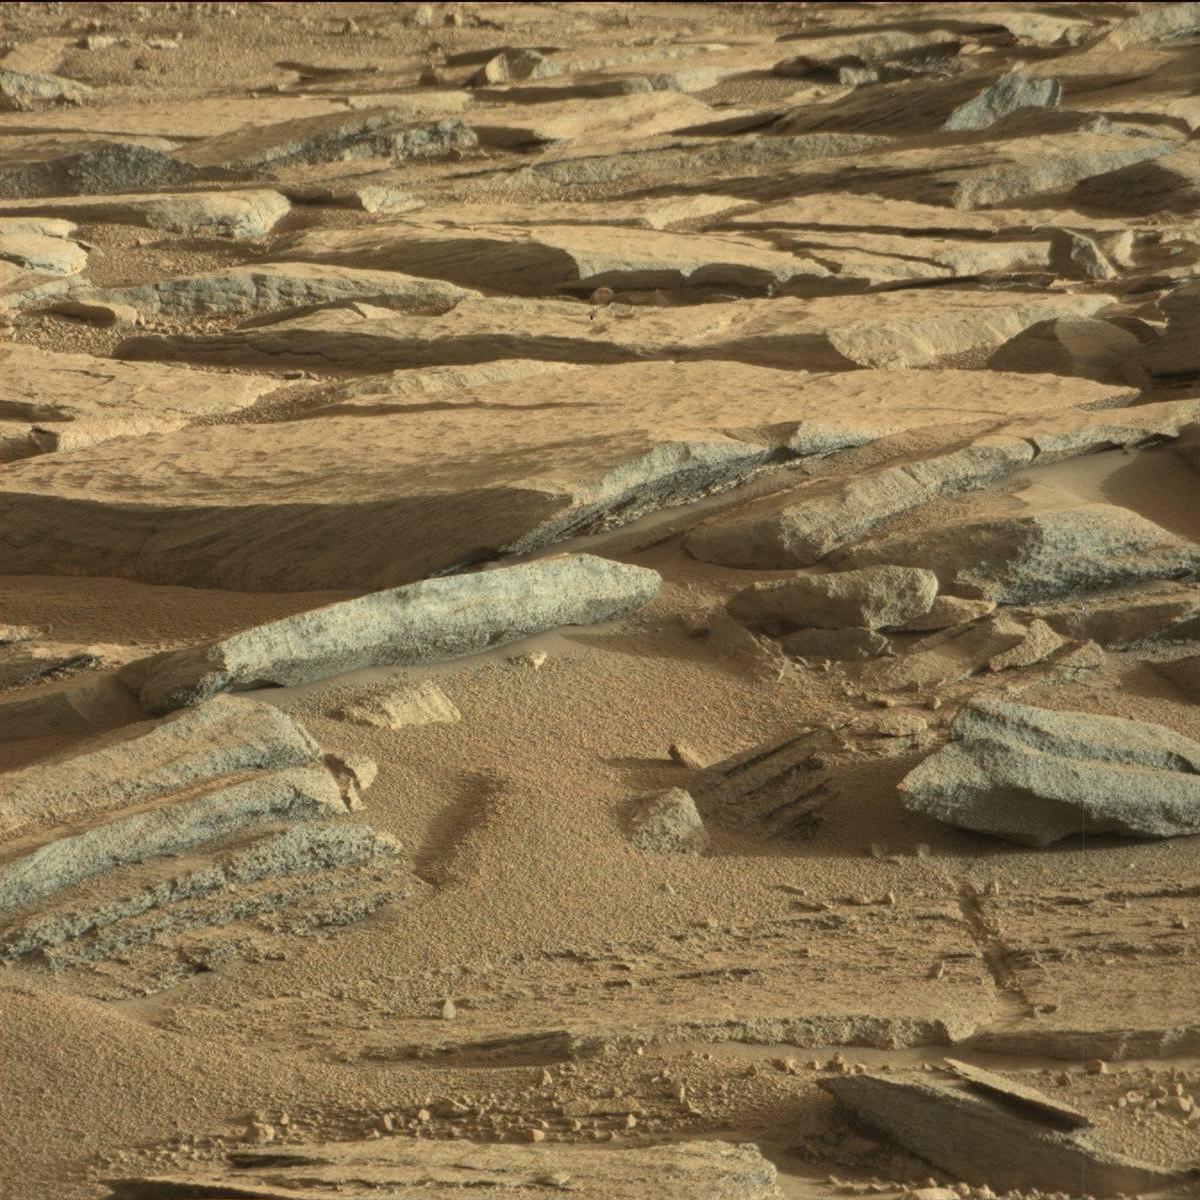
Terrain classes present: Bedrock, Rock, Sand / Soil